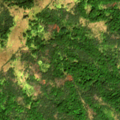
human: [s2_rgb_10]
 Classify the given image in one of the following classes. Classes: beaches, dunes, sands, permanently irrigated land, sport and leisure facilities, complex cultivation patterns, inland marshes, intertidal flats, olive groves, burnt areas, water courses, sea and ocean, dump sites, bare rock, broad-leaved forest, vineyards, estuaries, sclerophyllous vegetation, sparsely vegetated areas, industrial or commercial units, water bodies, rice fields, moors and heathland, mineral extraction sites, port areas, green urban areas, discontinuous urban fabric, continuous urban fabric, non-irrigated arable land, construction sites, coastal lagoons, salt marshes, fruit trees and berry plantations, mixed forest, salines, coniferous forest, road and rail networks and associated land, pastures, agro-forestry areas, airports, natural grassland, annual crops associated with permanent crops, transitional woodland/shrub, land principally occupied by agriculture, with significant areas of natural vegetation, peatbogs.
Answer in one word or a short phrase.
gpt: broad-leaved forest, transitional woodland/shrub